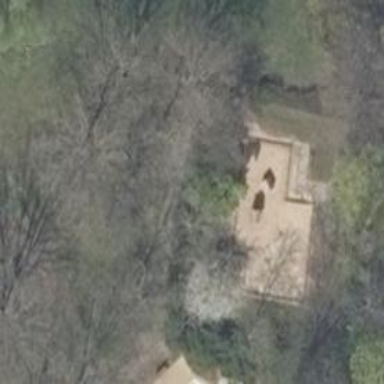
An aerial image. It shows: Playground with playhouse.